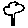
Label: tree